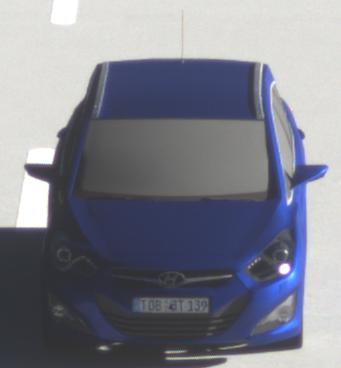
Make: Hyundai
Model: i40 Kombi 1.6 GDI
Detailed model: i40 (VF) Kombi
Model produced from: 2012/08
Model produced until: 2013/09
Doors: 5
Color: blue
Road condition: dry road
Daytime: morning or afternoon
Contrast: high contrast